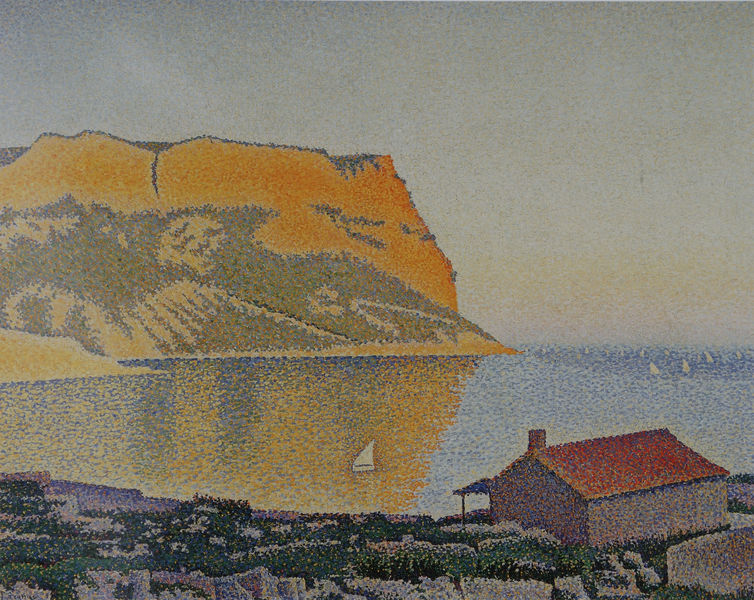
Titel: Cassis. Cap Canaille. Opus 200
Künstler: Paul Signac
Institution: (Privatsammlung)
Schlagwörter: berg, blau, dunkel, felsen, gemälde, gestein, himmel, meer, schatten, wasser, weiß, gelb, grün, impressionismus, landschaft, ocker, see, ufer, abend, braun, frankreich, grau, hell, holz, licht, orange, schwarz, terasse, blick, dach, gebäude, gras, haus, rot, wiese, malerei, helld, stein, steine, spiegel, öl, ferne, horizont, hügel, natur, spiegelung, büsche, einsam, gewässer, hütte, sträucher, wasserspiegelung, pflanzen, boot, boote, kamin, schornstein, hellblau, küste, schiff, schiffe, segel, segelboot, segelschiffe, sommer, strand, süden, fischer, pointilismus, segelschiff, abhang, berghang, fels, hang, klippen, giebel, mauer, dunst, farbe, lila, vegetation, steil, idylle, hafen, ölgemälde, dunkelblau, starr, bucht, reflexion, segelboote, klippe, ozean, segeln, steilküste, anbau, panorama, punkte, veranda, überdachung, gepunktet, hauswand, diesig, oberfläche, moos, groß, felsig, politik, punkt, tupfen, regatta, sandstein, holzhütte, rötlich, erscheinung, felsbrocken, stimmungsbild, seurat, signac, gestrüpp, mediterran, vordach, heizung, spiegelunf, lagune, markise, pointillismus, pixel, pointelismus, bay, jacht, jachten, klaippe, pointillismusgelb, pultdach, satteldach, schiffchen, seehütte, yacht, yachten, mee, dacht, pointilissmus, auflösung, meeer, flirrend, pointellismus, horziont, 19. jahrhundert, surfen, surfing, gibraltar